Question: I was looking to implement something like the image below, and really have no idea how it's done and was wondering if someone had a quick design idea (no code is necessary or anything). Is it a footer view for the table view? is it some unknown footer view for a popover controller? Is it some way to integrate a toolbar from the UINavigationController 'into' the popover? I guess I could always create a custom view and display it 'like' a popover. Thanks for any help.

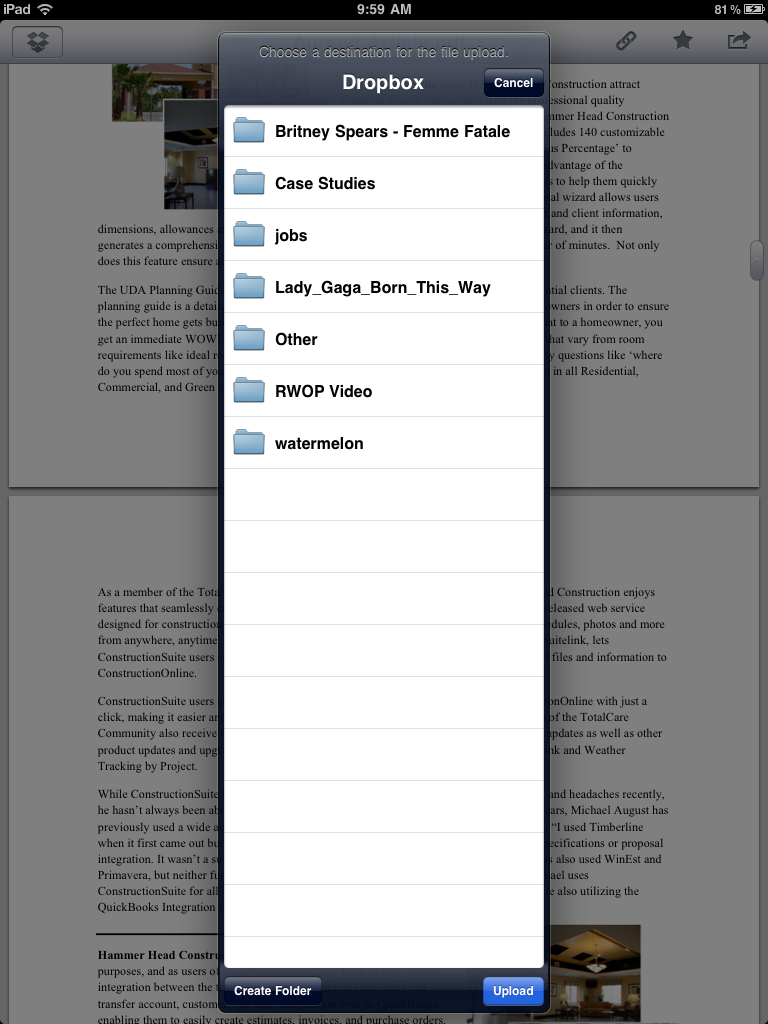
Answer: UIPopoverController will actually do a lot of that for you. If you set its content view controller to a UINavigationController, the contents of that navigation controller's current view controller's navigation item will display embedded in the top of the popover. I believe setting the view controller's (not the navigation controller's) 'toolbarItems' will have the same effect at the bottom.
In this case, it looks like they wrote a custom popover controller; it doesn't have an arrow attached, and the top of it is shaded a little differently from the standard UIPopoverController. But I'm pretty sure you can use the methods I just described to achieve a similar effect without having to roll your own popover.